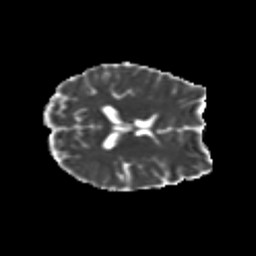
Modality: MD
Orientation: axial
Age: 21
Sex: female
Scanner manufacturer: siemens
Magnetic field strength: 3 T
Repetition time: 3.5 s
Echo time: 0.104 s